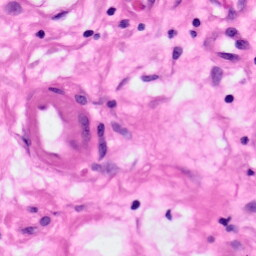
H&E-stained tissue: Pancreatic